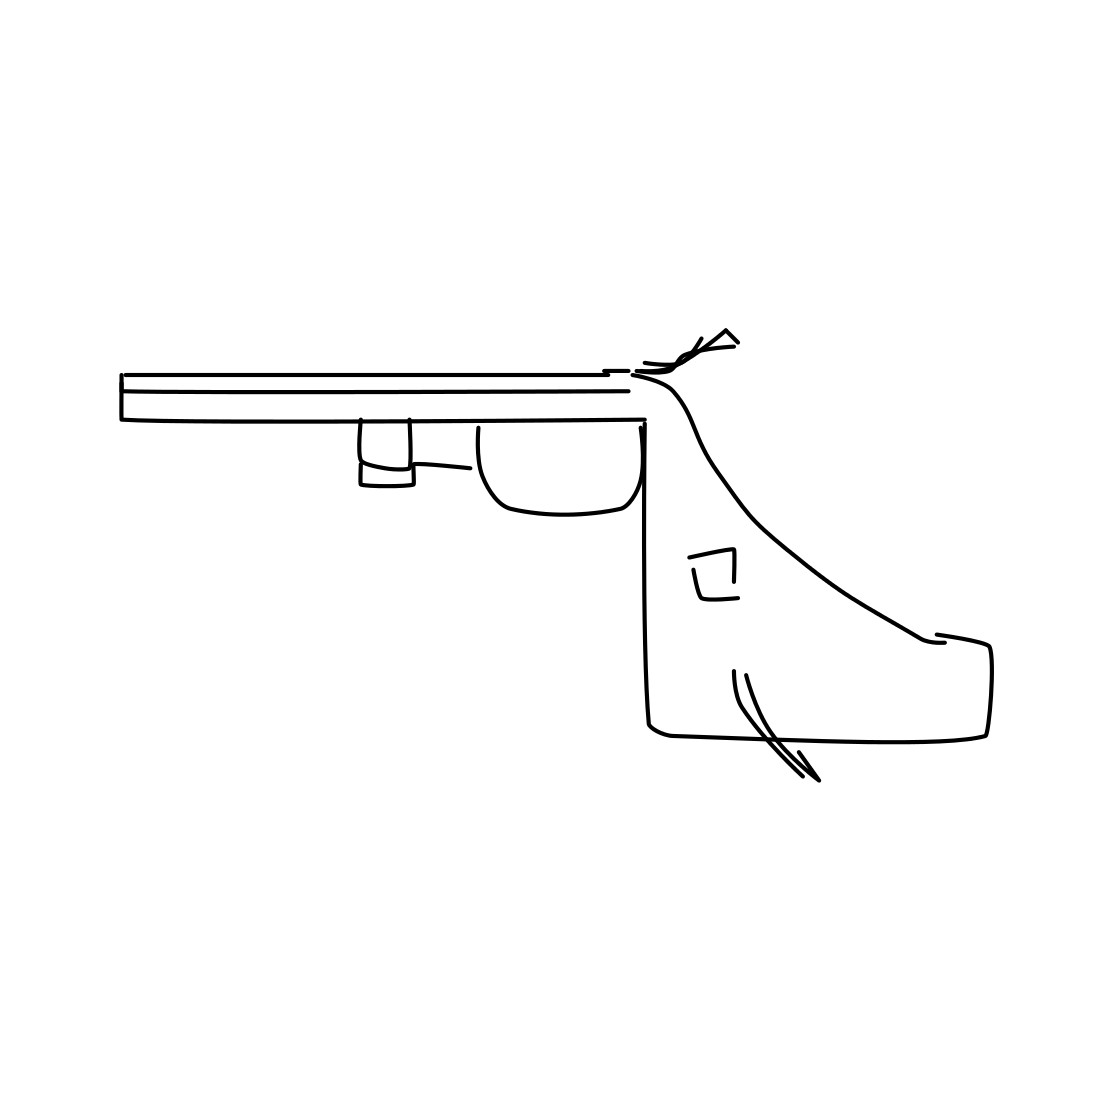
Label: revolver